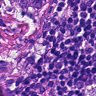
Metastatic tissue present: yes